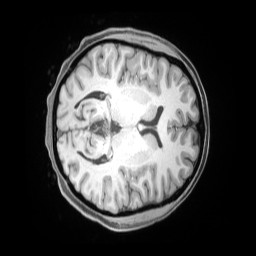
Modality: T1w
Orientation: axial
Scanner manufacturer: siemens
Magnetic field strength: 3 T
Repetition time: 2.53 s
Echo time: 0.00169 s